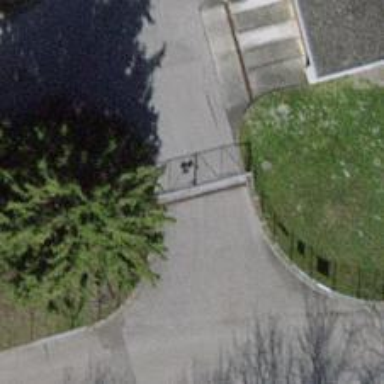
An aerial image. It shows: Gate.